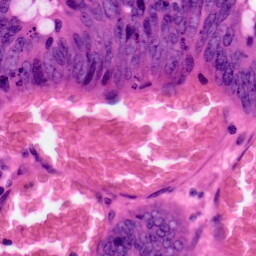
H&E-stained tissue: Colon